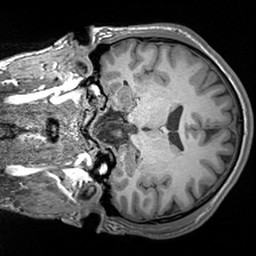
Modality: T1w
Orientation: coronal
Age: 29
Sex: male
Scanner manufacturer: siemens
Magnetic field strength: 3 T
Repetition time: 1.6 s
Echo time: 0.00236 s